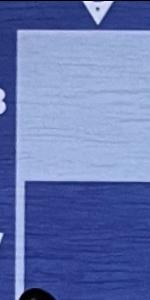
Label: Empty